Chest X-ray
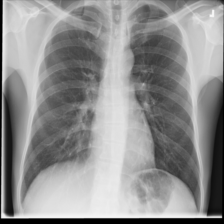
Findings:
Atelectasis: negative
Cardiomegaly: negative
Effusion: negative
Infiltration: negative
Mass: negative
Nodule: positive
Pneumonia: negative
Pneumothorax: negative
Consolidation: negative
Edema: negative
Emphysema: negative
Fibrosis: negative
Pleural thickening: negative
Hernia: negative